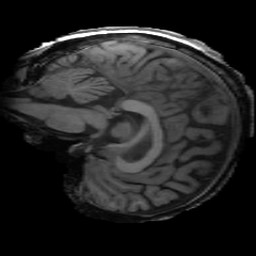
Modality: T1w
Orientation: sagittal
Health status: ill
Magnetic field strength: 3 T